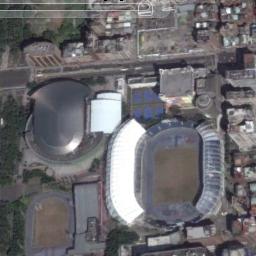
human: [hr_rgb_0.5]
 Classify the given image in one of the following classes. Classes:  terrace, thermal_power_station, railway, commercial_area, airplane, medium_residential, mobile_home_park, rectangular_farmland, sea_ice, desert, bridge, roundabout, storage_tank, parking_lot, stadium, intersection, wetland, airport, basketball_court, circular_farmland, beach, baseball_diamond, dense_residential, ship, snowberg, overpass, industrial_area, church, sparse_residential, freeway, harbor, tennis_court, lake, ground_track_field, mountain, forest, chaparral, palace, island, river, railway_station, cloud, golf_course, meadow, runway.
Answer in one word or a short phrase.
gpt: stadium